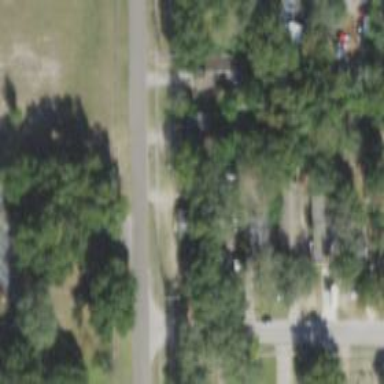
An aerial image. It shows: Residential road.